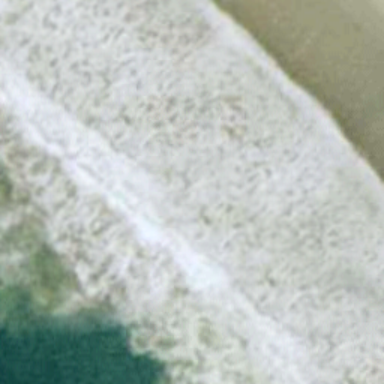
This is a beach with blue sea and sand .